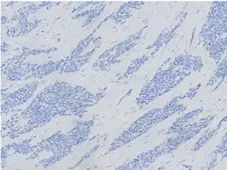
Pathology findings. (I) WT-1 is negative on immunohistochemistry staining.
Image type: pathology (immunostaining)